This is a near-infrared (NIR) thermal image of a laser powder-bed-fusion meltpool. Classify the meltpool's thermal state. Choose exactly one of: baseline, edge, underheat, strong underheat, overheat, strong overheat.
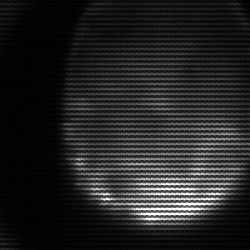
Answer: edge